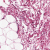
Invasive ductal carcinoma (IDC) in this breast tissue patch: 0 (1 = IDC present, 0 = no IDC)